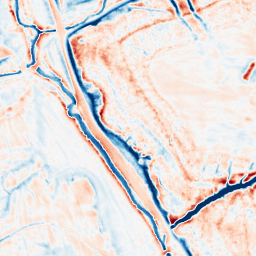
Category: multiscale
Decomposition family: dog_multiscale
Decomposition parameters: sigma_ratio: 2
n_scales: 3
base_sigma: 0.5
Upsampling method: edge_directed
Upsampling parameters: scale: 2
Upsampling scale: 2